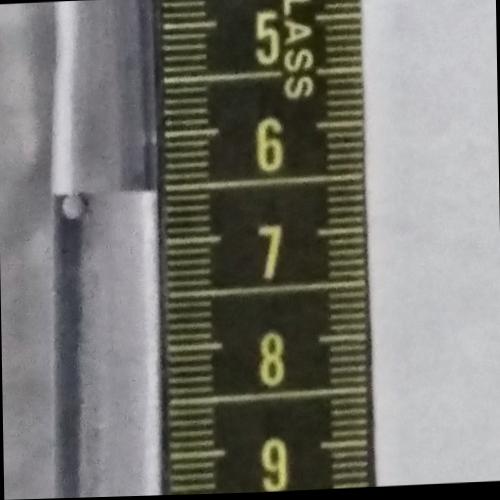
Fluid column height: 6.5 cm